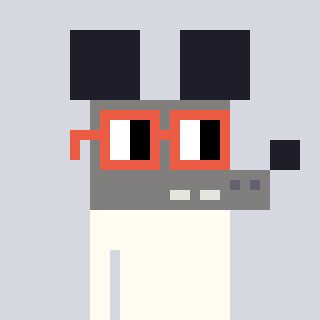
a pixel art character with square orange glasses, a mouse-shaped head and a purple-colored body on a cool background